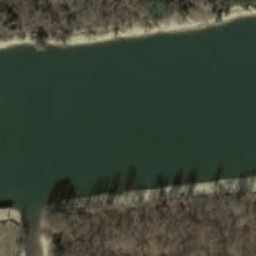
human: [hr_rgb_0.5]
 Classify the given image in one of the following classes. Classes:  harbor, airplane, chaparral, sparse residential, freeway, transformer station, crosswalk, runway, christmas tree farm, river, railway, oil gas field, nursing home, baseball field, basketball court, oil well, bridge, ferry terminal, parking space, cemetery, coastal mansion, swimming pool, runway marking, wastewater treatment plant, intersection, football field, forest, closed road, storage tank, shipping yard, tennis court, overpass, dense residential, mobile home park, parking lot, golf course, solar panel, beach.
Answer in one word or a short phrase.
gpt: river